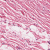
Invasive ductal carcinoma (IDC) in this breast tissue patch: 0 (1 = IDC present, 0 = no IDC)